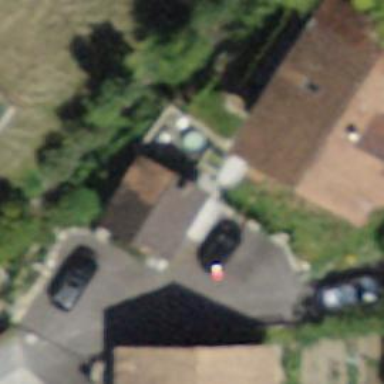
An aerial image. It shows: Garage building.